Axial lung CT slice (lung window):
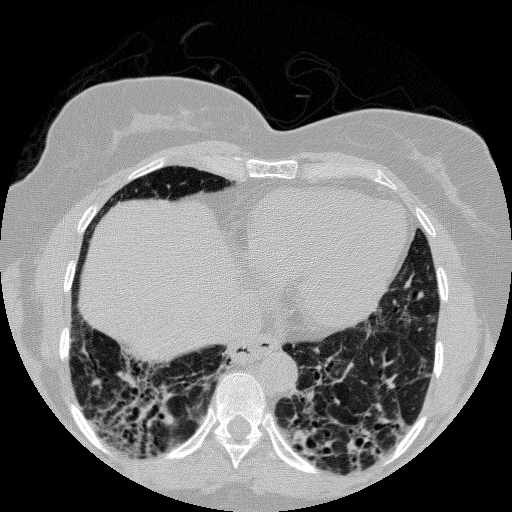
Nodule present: no